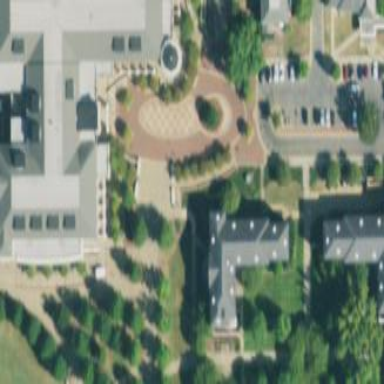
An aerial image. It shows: View of university building.